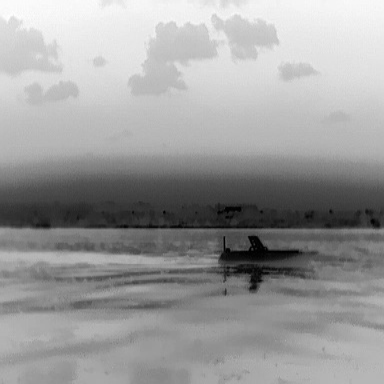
There is a canoe in the infrared image.